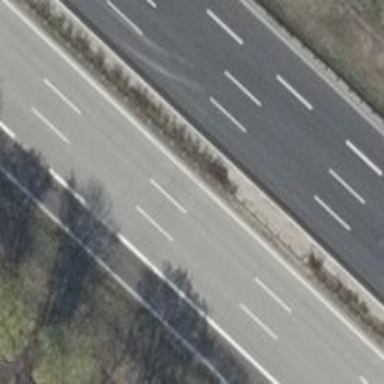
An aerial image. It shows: Concrete motorway.